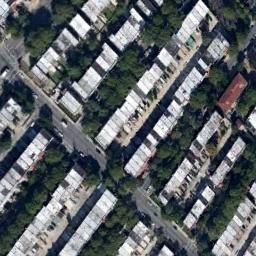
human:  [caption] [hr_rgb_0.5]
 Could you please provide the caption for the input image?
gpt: The houses stand in two rows .

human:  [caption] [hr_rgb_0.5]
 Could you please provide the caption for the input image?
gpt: A dense residential area has lots of trees and houses of the same style while a road goes through the residential area .

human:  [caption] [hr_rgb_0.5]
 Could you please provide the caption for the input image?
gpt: The dense residential is next to the road and some trees .

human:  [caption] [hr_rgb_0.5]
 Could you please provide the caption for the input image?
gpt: There are many roads and neatly arranged houses and trees and many vehicles in densely populated areas .

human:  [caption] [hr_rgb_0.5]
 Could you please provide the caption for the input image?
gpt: There are many white buildings arranged neatly on dense residential area .